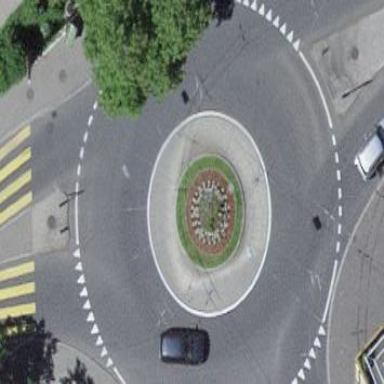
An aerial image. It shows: Primary highway with asphalt surface leading to roundabout. Trolley wire is present along the route.